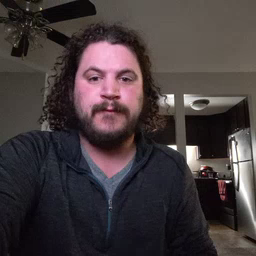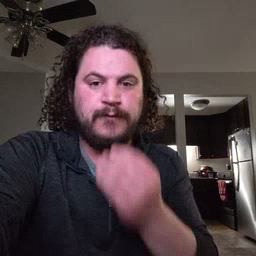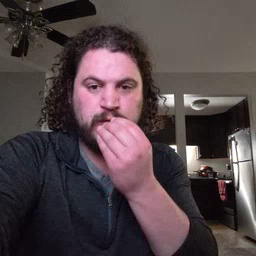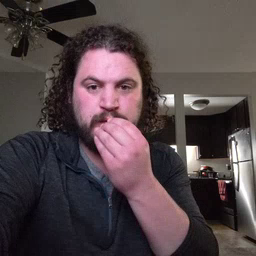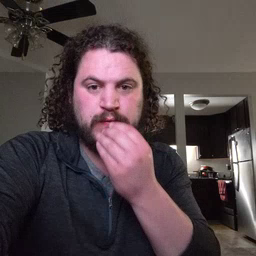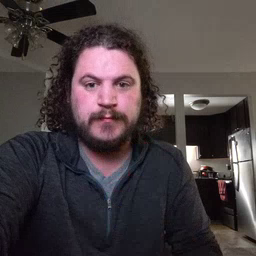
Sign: food